Field crop: maize
Growth stage: 2
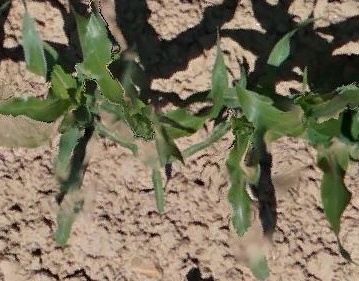
Species: maize